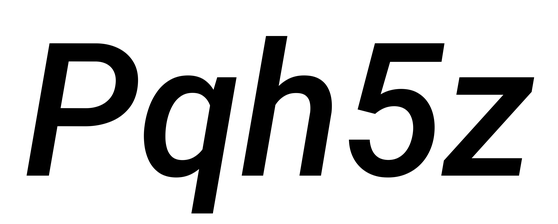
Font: Roboto-Italic_Medium_Italic